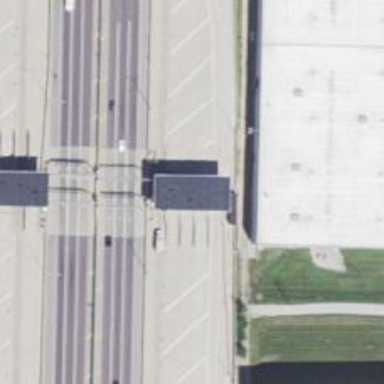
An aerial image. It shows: Toll gantry on the road.